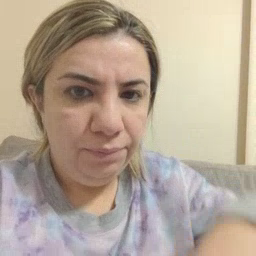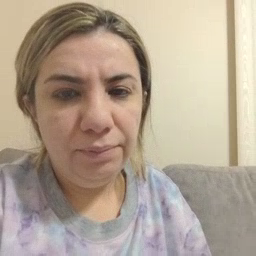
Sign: down